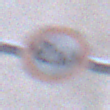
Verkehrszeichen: TatsaechlicheBreite2Komma3
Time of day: MorningAfternoon
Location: Outdoor (Urban)
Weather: PartlyCloudy
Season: NotSpecified
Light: Natural